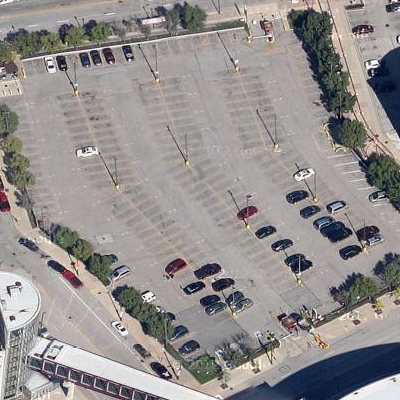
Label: gParking